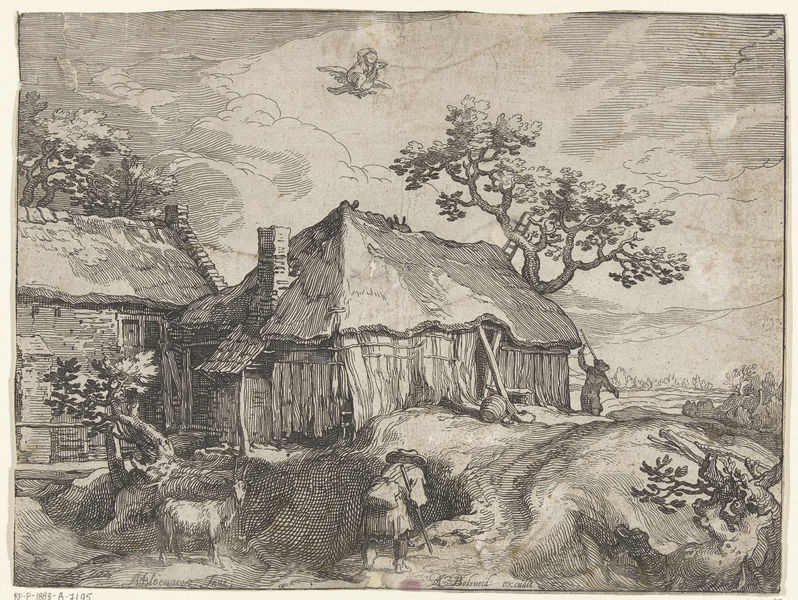
Titel: Landschap met boerderij en roof van Ganymedes
Künstler: Boëtius Adamsz. Bolswert
Standort: Amsterdam
Institution: Rijksmuseum
Schlagwörter: baum, mann, vogel, landschaft, holz, stroh, zeichnung, dach, haus, weg, signatur, hügel, hütte, stock, leiter, eiche, stange, rucksack, eule, ziege, faß